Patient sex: F
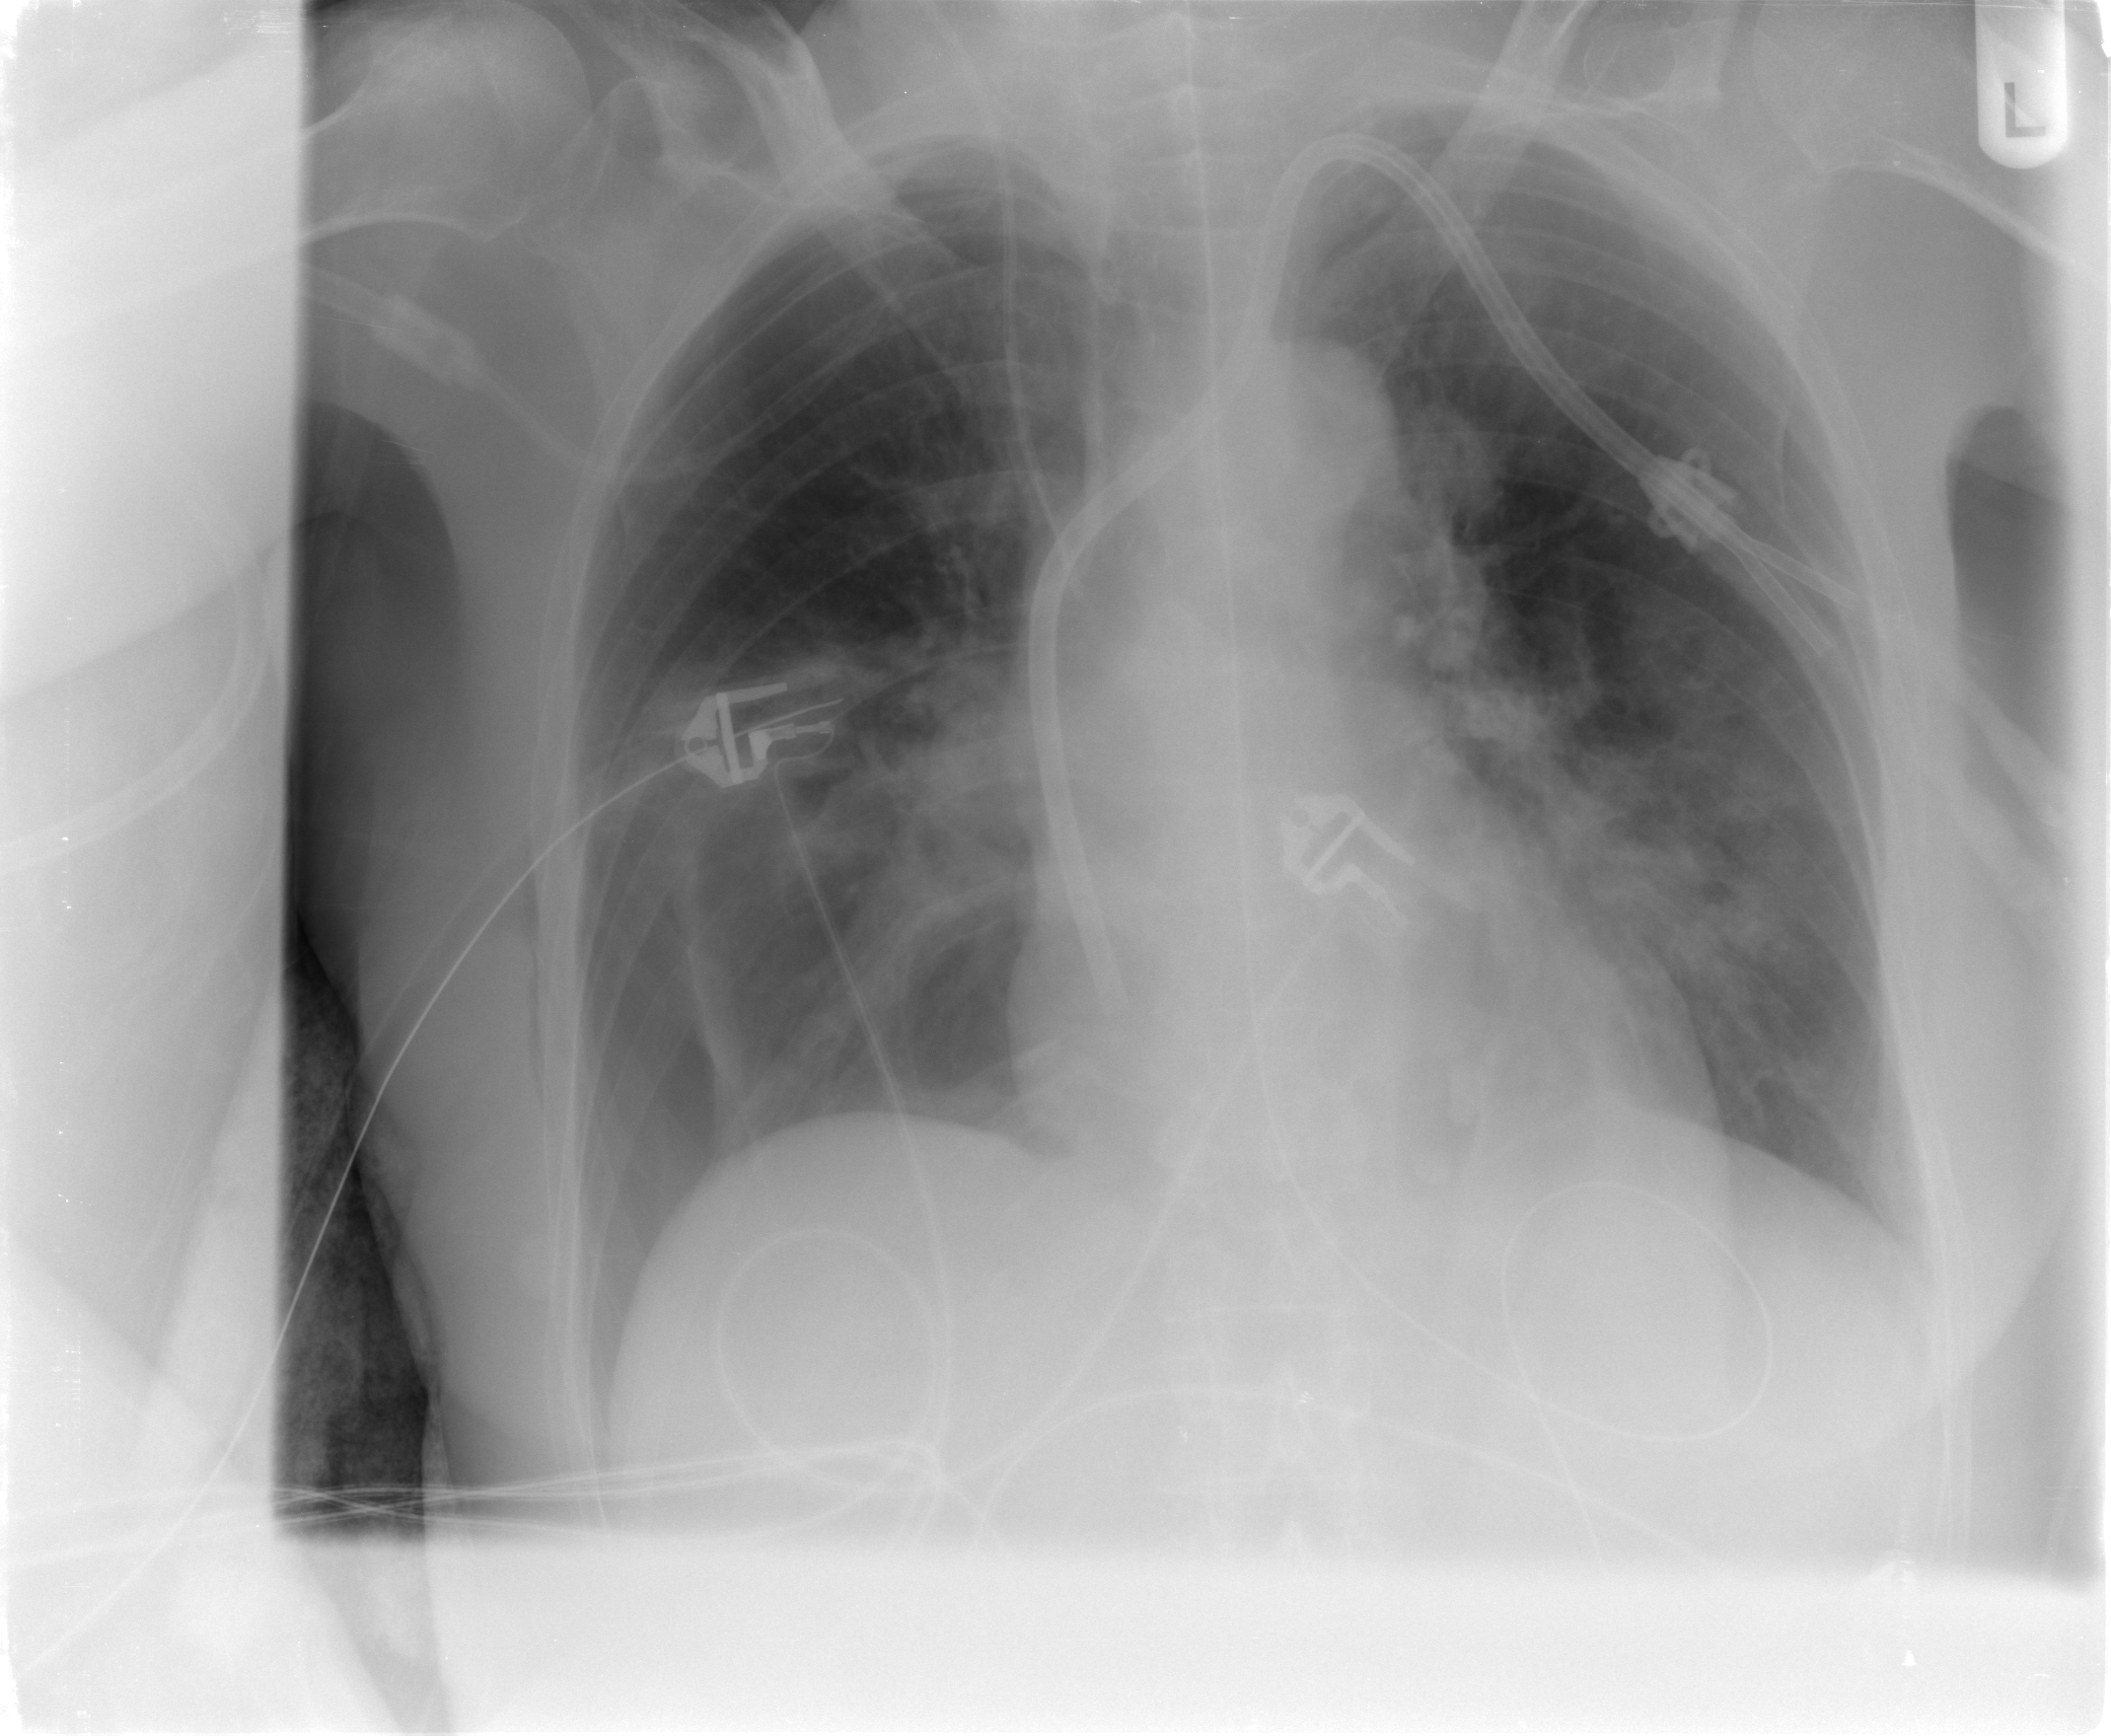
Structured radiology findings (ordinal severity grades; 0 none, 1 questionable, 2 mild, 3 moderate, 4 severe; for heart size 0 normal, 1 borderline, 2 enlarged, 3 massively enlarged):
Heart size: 0
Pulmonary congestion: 0
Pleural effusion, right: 0
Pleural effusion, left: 0
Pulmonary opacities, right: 0
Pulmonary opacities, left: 1
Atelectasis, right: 2
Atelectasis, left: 2